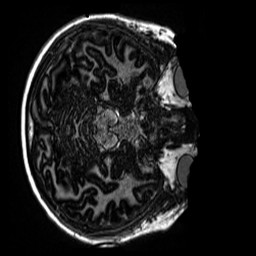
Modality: MP2RAGE
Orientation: axial
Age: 13
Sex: female
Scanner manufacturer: siemens
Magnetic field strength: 3 T
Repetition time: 4 s
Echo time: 0.00299 s